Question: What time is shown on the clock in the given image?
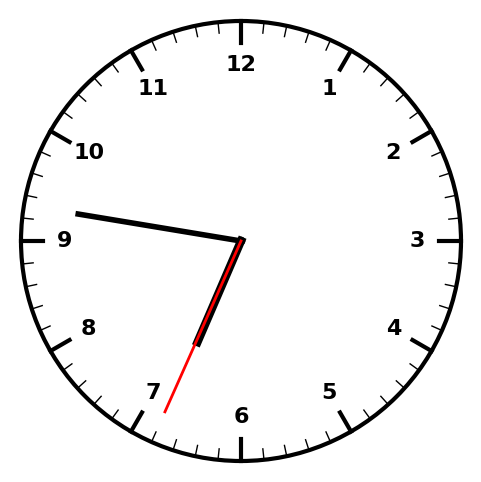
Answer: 06:46:34